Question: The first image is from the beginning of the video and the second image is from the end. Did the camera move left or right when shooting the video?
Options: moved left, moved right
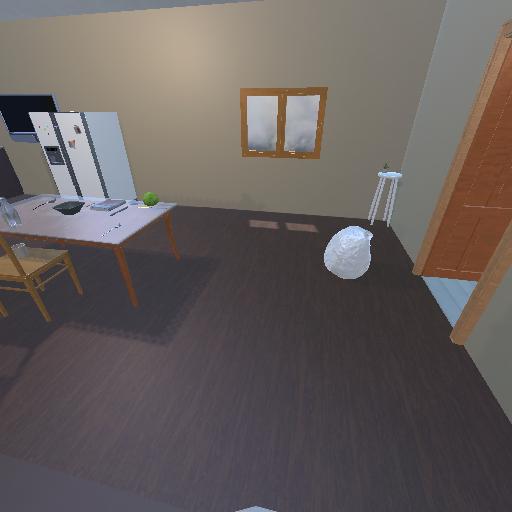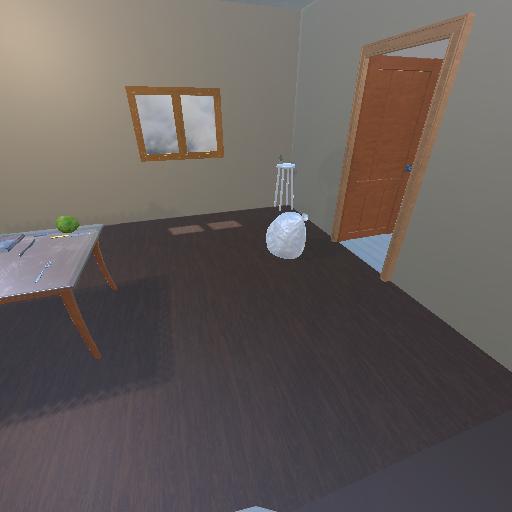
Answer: moved left